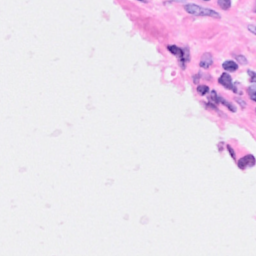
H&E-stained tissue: Breast